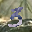
Label: 3